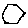
Label: hexagon